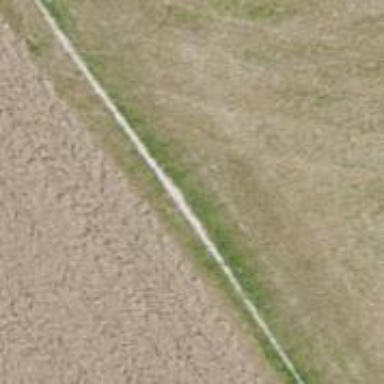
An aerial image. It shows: Unpaved path.